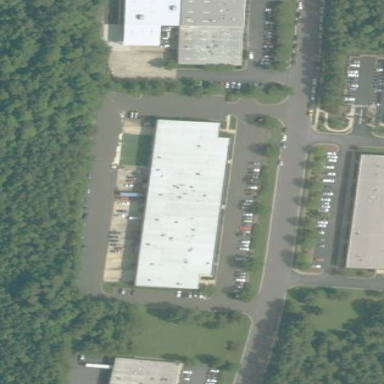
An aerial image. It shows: Commercial building.